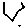
Label: hexagon